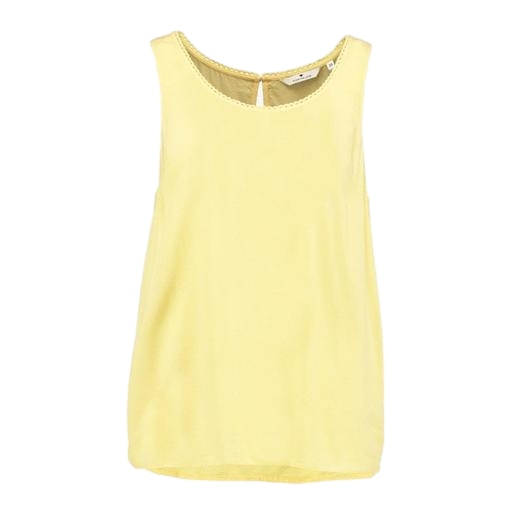
yellow tank top, light yellow tank top, yellow pointelle-trimmed camisole, white background